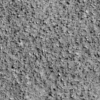
Label: not_dusty